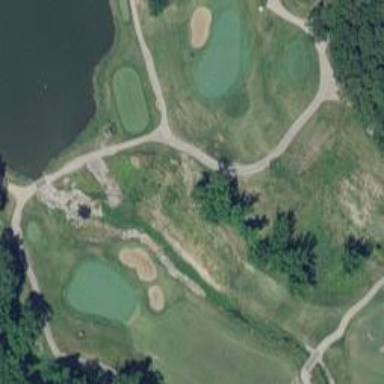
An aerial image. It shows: Service road designated as golf cart path.